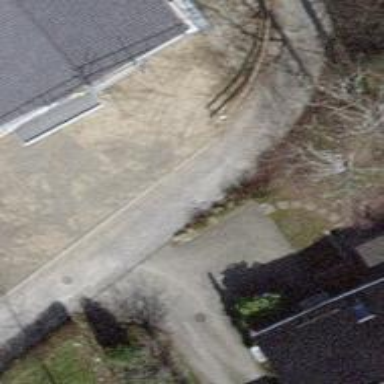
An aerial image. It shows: Service road with unpaved surface.